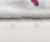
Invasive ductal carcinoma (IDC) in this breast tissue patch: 0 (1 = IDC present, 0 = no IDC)